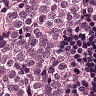
Metastatic tissue present: yes